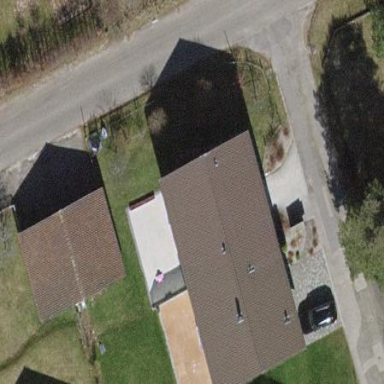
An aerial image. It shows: Semi-detached house with gabled roof.